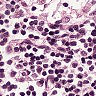
Metastatic tissue present: no